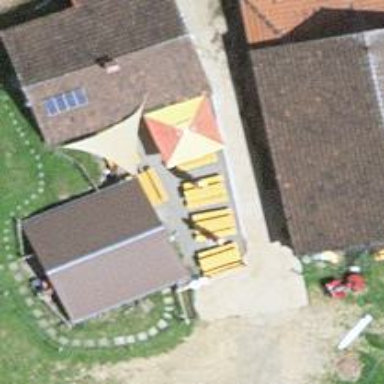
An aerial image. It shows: Restaurant.